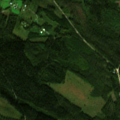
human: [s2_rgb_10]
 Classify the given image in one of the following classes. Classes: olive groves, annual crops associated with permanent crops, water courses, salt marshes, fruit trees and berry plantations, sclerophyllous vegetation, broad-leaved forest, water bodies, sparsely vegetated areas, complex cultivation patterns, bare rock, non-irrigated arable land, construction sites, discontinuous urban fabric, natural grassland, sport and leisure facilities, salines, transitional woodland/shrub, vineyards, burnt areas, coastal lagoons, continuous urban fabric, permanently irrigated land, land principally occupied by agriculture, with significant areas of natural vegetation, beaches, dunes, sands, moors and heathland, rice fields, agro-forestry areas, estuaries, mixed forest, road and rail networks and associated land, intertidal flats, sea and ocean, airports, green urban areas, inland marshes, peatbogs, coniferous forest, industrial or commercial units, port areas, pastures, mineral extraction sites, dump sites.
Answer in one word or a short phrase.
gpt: coniferous forest, mixed forest, transitional woodland/shrub